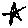
Label: star